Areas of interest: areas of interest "Park Square"
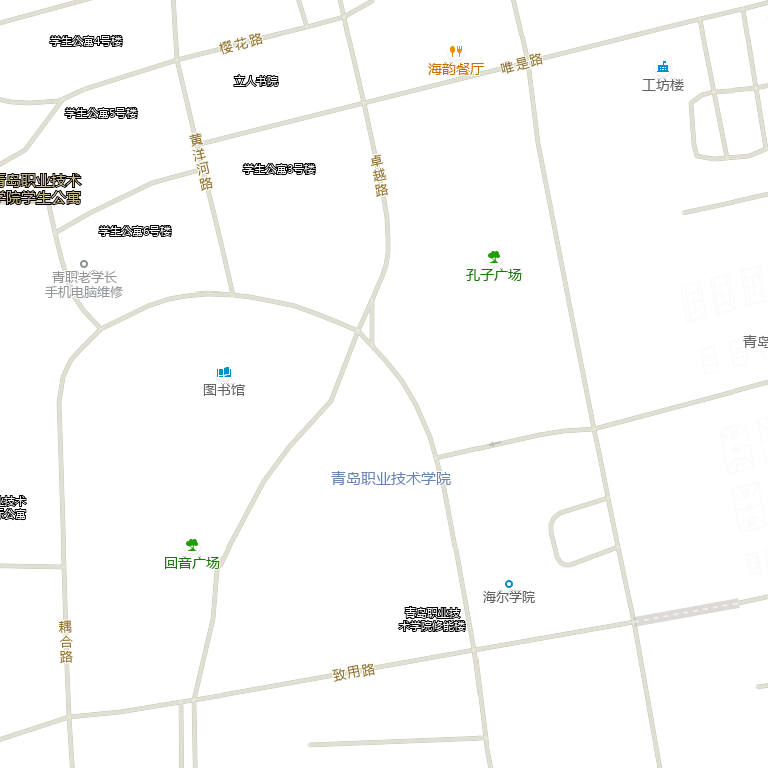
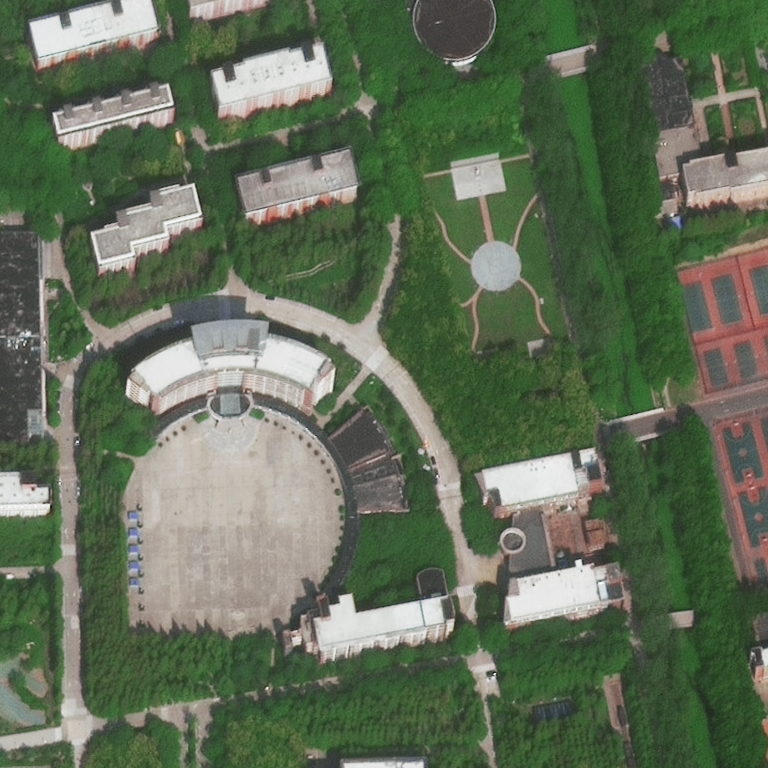